Field crop: maize
Growth stage: 2
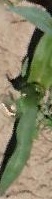
Species: maize